Aerial crown-view tile of a tropical tree (Barro Colorado Island, Panama), acquired 20250915:
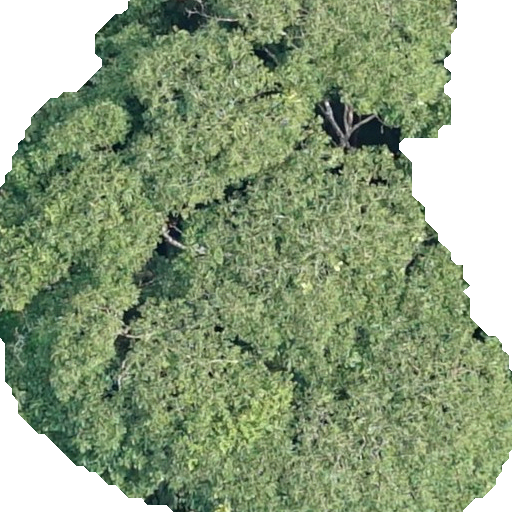
Species: Dipteryx oleifera
GBIF accepted scientific name: Dipteryx oleifera
Crown area: 385.517 m²